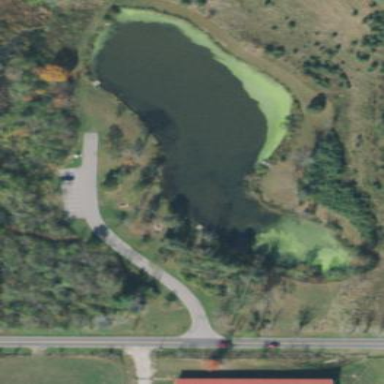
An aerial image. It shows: Reservoir with pond of natural water.